Field crop: tomato
Growth stage: 1
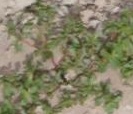
Species: portulaca